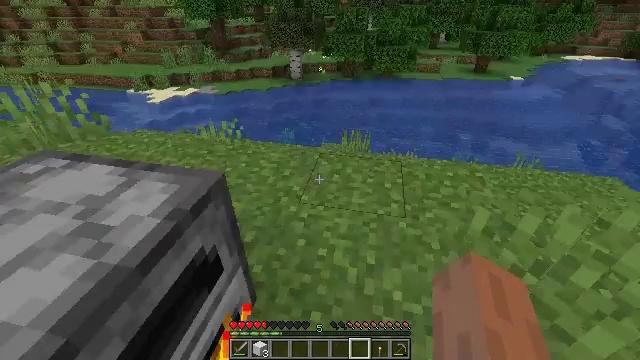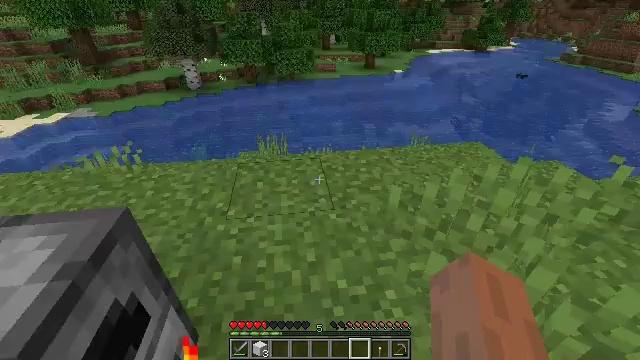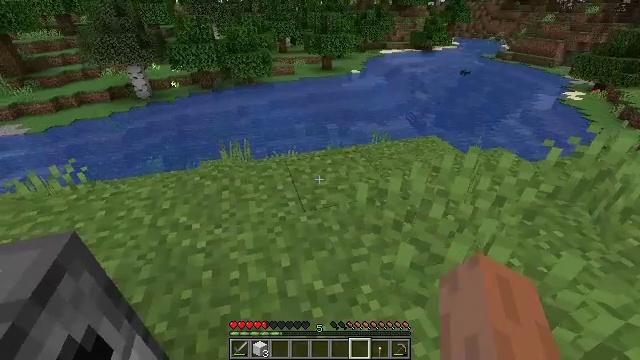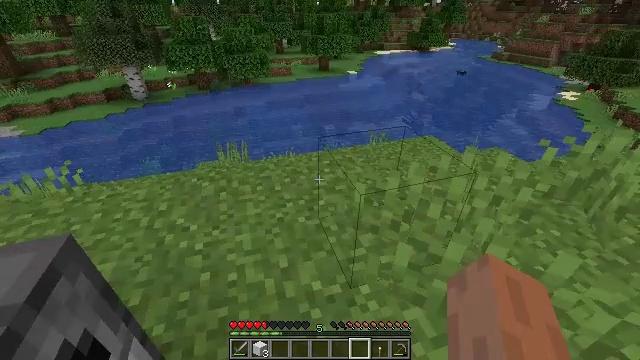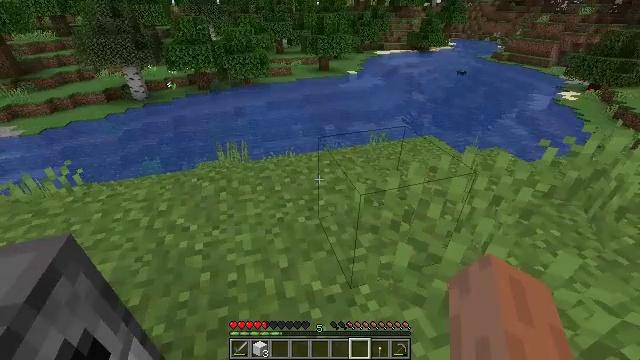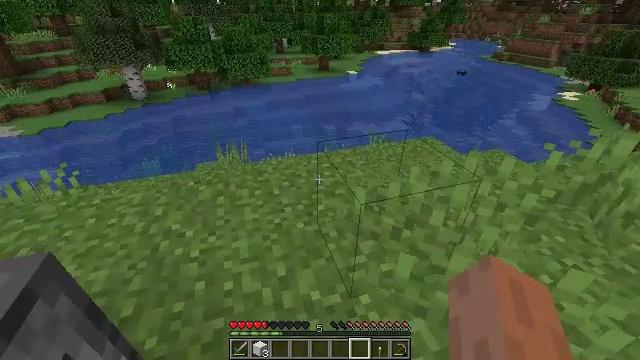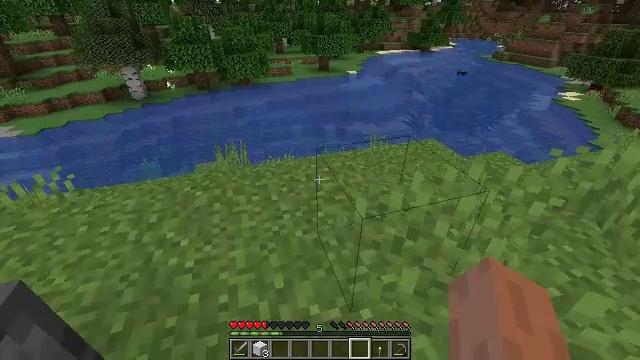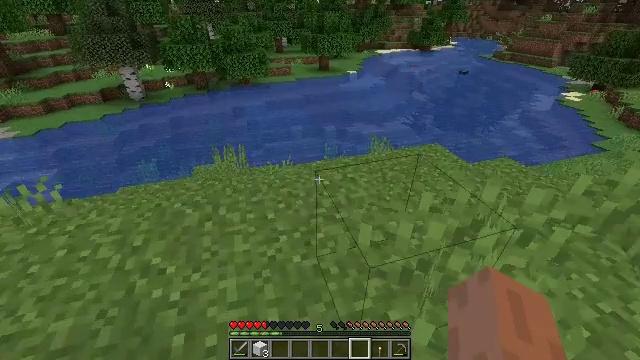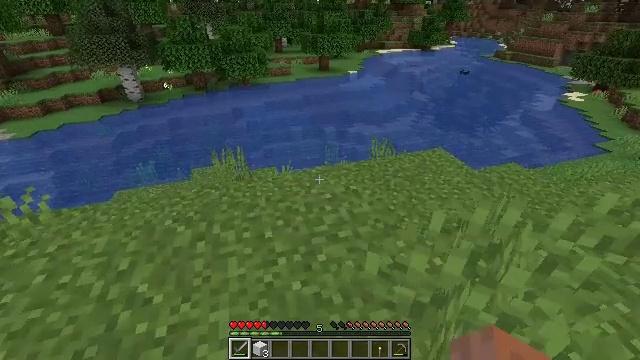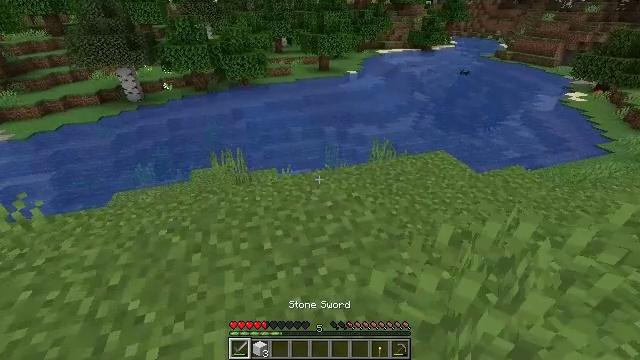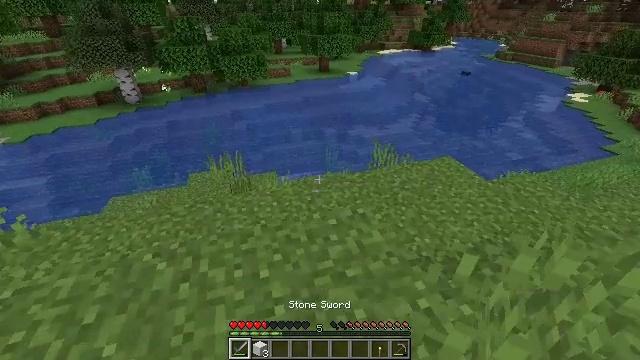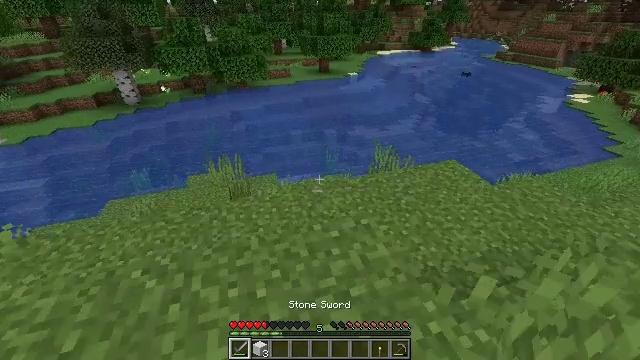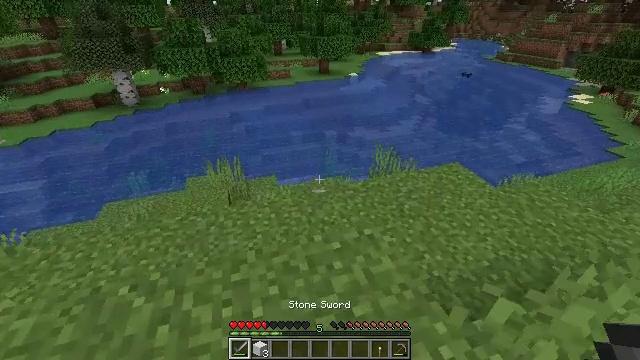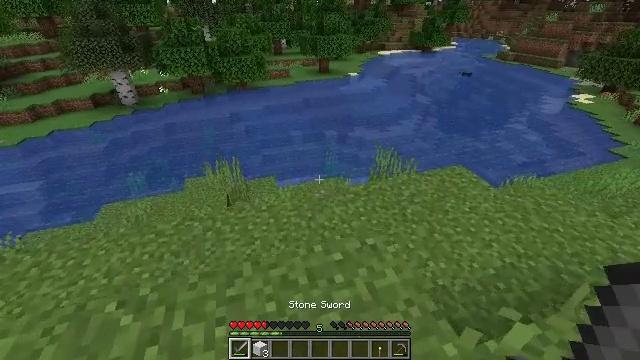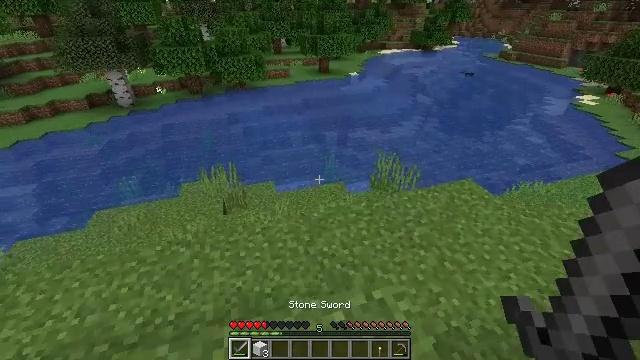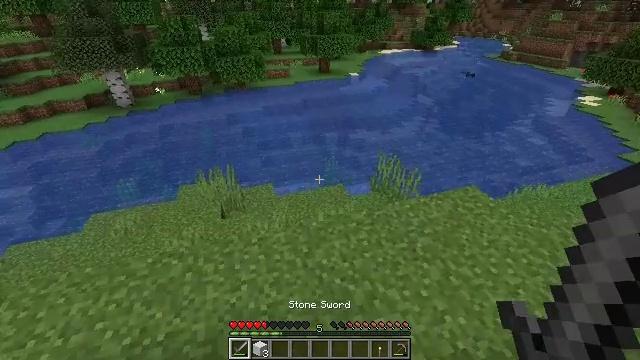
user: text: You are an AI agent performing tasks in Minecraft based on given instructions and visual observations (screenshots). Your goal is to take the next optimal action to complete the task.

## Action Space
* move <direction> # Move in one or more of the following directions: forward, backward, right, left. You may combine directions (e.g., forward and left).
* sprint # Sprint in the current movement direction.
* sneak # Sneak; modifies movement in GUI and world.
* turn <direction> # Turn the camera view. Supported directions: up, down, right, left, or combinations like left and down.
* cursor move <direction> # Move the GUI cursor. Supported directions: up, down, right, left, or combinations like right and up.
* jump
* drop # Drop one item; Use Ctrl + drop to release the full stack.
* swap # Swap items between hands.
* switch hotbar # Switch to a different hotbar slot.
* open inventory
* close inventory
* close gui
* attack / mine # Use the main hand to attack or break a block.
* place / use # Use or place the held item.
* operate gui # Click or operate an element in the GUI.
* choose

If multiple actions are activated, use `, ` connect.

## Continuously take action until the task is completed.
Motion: motion action
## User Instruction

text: Hunt fish.
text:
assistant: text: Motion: turn right
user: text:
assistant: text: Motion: turn right
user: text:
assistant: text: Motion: no_op
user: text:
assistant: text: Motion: no_op
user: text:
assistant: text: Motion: move forward
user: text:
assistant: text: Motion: move forward
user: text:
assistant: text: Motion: move forward
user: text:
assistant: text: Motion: move forward, switch to hotbar 1
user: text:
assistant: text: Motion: move forward, switch to hotbar 1
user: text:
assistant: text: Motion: move forward, switch to hotbar 1
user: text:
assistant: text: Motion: move forward, switch to hotbar 1
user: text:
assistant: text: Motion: move forward, switch to hotbar 1
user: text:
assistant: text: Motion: move forward
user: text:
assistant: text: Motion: move forward
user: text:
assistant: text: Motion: move forward
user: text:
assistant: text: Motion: move forward
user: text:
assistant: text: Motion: move forward
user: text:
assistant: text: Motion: move forward
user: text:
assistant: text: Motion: move forward, turn right and up
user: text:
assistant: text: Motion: move forward, turn right and up
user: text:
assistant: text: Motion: move forward, turn right and up
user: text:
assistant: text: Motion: move forward, turn right and up
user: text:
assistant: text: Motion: move forward and move right, turn right
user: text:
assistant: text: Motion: move forward and move right
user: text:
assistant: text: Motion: move forward and move right
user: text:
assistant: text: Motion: move forward and move right
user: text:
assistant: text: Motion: move forward and move right
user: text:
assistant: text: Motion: move forward and move right
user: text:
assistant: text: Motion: move forward and move right
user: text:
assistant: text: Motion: move forward and move right